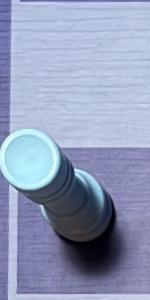
Label: Rook_White